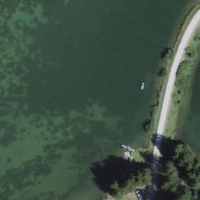
EUNIS habitat code: 14
Species observed at this site:
Angelica sylvestris
Cirsium arvense
Cirsium palustre